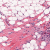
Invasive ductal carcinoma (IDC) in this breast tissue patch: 0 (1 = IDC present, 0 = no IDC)